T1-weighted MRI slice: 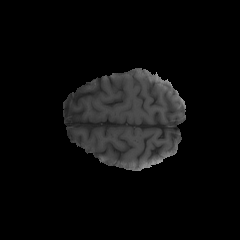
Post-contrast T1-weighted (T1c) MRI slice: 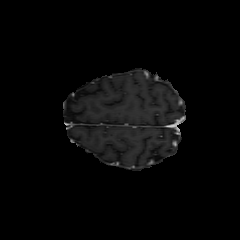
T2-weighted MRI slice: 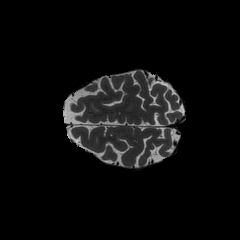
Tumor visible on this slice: no